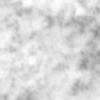
Label: no_change